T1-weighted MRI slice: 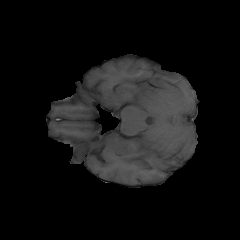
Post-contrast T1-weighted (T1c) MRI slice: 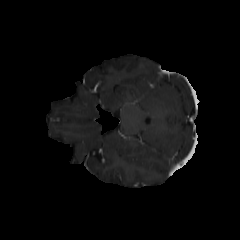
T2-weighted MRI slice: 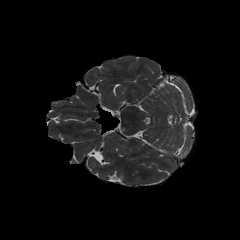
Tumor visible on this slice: no